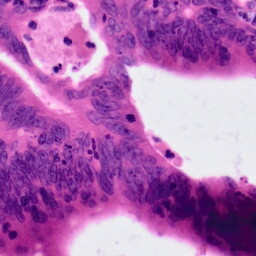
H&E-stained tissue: Colon